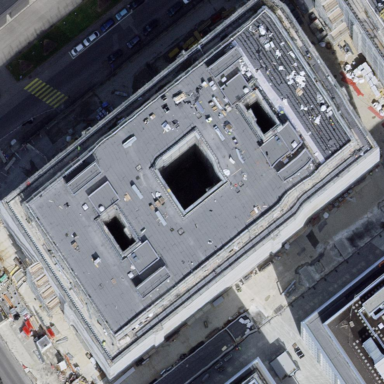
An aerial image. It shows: Office building.